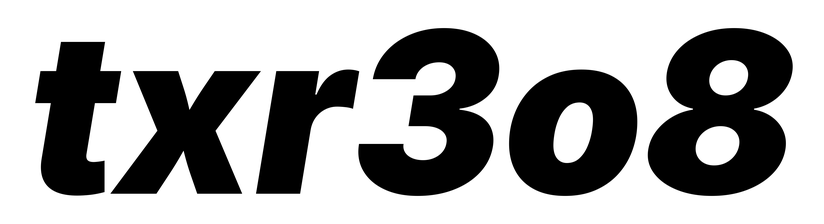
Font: Inter-Italic_Black_Italic